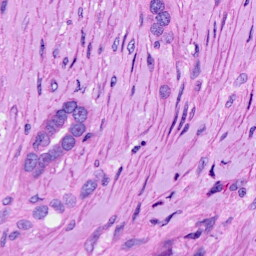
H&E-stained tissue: Ovarian